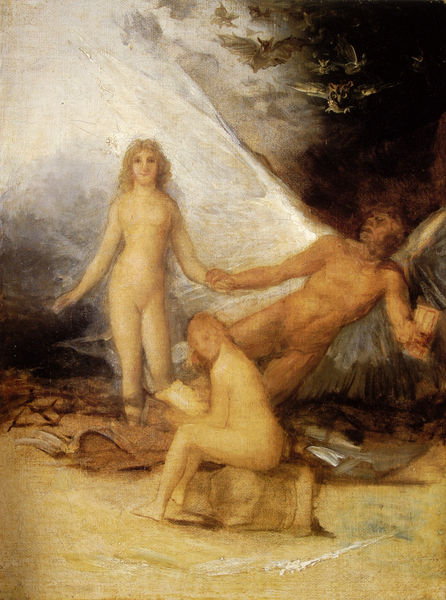
Titel: Truth Rescued by Time, Witnessed by History
Künstler: Francisco José Goya Lucientes
Standort: Boston (Massachusetts)
Institution: Museum of Fine Arts
Schlagwörter: akt, dunkel, flügel, gemälde, gott, hand, haut, himmel, mann, meer, nackt, schatten, wasser, weiß, wolken, frauen, gelb, impressionismus, menschen, mädchen, ocker, sand, sitzen, braun, brust, damen, frau, grau, hell, kreide, licht, männer, nacht, nase, rücken, schwarz, blick, rot, tiere, tuch, beige, expressionismus, symbolismus, blond, jung, arm, arme, federn, halten, stehen, stein, steine, tod, bild, hände, porträt, vorhang, öl, erde, vögel, sonne, boden, dunkelheit, gold, haare, kelch, sitzend, stehend, drei, höhle, kontrast, locken, wasserfall, fliegen, kinder, engel, beine, lächeln, bein, brüste, hintern, rückenansicht, strand, bücher, düster, zwei, knaben, ziehen, matt, angst, symbolisme, lesen, goya, nackte, erotik, fallen, unscharf, bad, nacktheit, penis, antike, hautfarbe, buch, flug, nakt, traum, gefahr, raub, leinwand, dämon, mythologie, gestalten, bedrohung, verführung, leben, firnis, finsternis, hel, alptraum, hölle, teufel, satyr, faun, metamorphose, fall, nymphen, sturz, vision, entführung, unfertig, schutzengel, erzengel, mitnehmen, sohn, lesende, gefallen, helfen, mächen, schutz, hexen, monster, fledermaus, lasierend, william, susanna, füssli, blake, eulen, stürzend, engelsflügel, fledermäuse, moreau, fallend, gustave moreau, morpheus, women, geschlechtsteil, william blake, todesengel, vampir, sandboden, grotte, marées, reizend, umfangen, behüten, gustave, lettre, reiz, lpcken, nachtmar, namphen, satir, von marées, mäschen, 19. jahrhundert, po, nu, gefallener engel, cauchemar, huile sur toile, chauve-souris, murcielage, ange déchu, this is something from te renaissance. its an angel who is holding hands with a woman, it's giving me happy but also sad feelings, the sad feelings come from the lonley girl infront